Question: I was recently on CodeSchool's website and took the JQueryAir course that features a web-based text editor that shows - in real time - what elements of the DOM are being selected as you write your JQuery code. It does this by highlighting the selected elements of the html page in light gray.
Does anyone know of text editor (or plugin) that can recreate that functionality? I'm mainly looking to use it for practice purposes. Or if you know of a website that would allow me to do they same thing, that would be great too.
Here is a screenshot to give you an idea of what I mean:

As the JQuery in the bottom panel changes, the html above is highlighted.
Any advice appreciated - thanks!
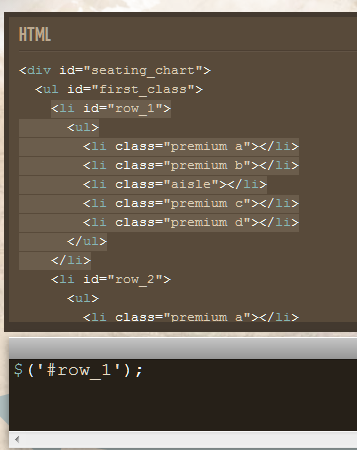
Answer: A simple way to do this (although perhaps not quite as dynamic as you would like) is to use FireBug's console (or similar in Chrome, IE9 etc.). After loading a page containing a jQuery reference in FireFox, go to FireBug's Console tab and paste this.
'''
$("p").css("background-color", "gray");
'''
Hit Enter. You can change the selector to see the results, though they will be additive until you refresh the page. Use the up arrow to bring back your most recent selector to edit.
EDIT: OK, this was before you added the screenshot showing the desired HTML source highlighting. Still, perhaps this method will come in handy at some point.